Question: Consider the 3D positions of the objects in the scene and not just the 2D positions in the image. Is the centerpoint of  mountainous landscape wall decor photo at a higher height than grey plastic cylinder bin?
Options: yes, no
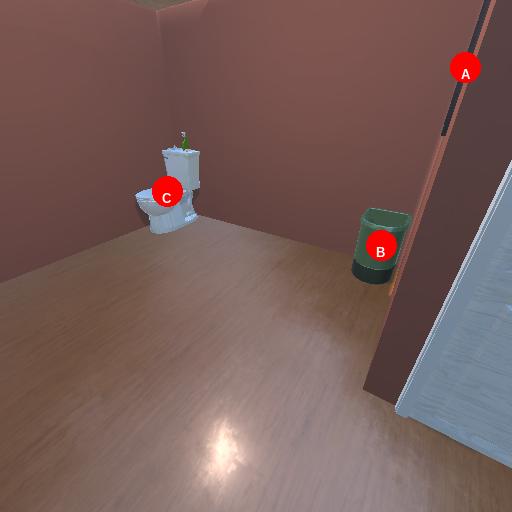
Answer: yes